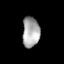
Tissue: lung
Cell type: Endothelial cells
Senescence score: 0.2397
Nuclear area (px): 508
Mean DAPI intensity: 170.283